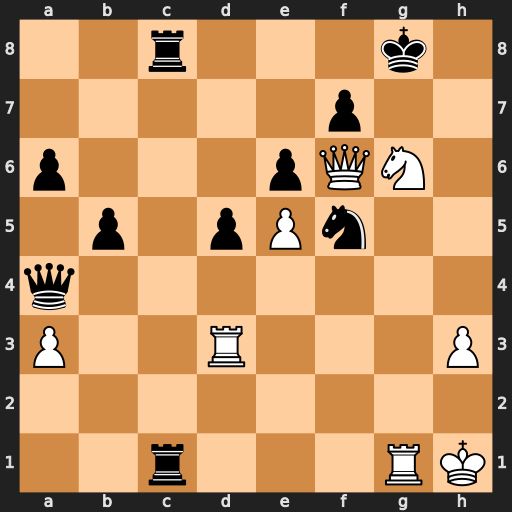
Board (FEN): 2r3k1/5p2/p3pQN1/1p1pPn2/q7/P2R3P/8/2r3RK
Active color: w
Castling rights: -
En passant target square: -
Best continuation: Qh8#